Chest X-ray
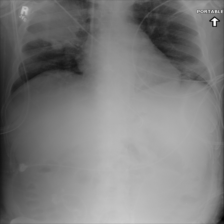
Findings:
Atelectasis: negative
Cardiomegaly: negative
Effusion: negative
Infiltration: negative
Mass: positive
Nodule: negative
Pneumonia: negative
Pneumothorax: negative
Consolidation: negative
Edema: negative
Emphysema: negative
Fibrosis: negative
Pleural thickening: negative
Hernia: negative